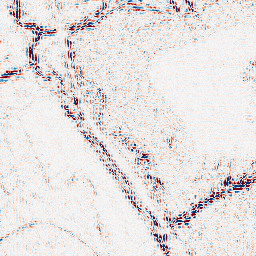
Category: wavelet
Decomposition family: wavelet_biorthogonal
Decomposition parameters: wavelet: bior3.5
level: 2
Upsampling method: fft_zeropad
Upsampling parameters: scale: 2
Upsampling scale: 2